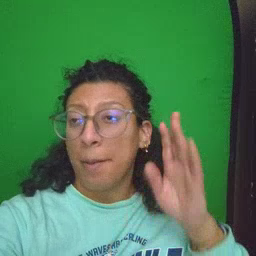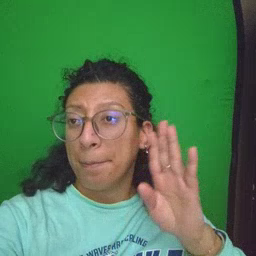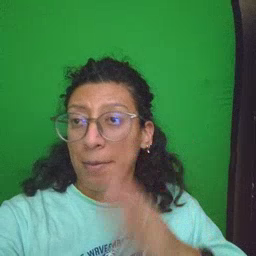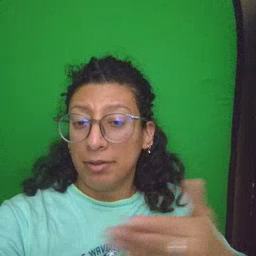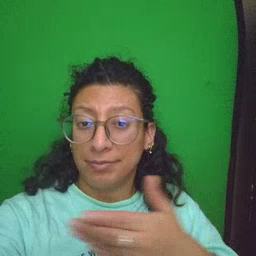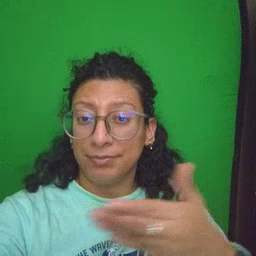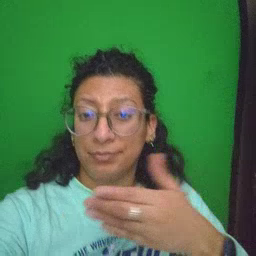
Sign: puppy